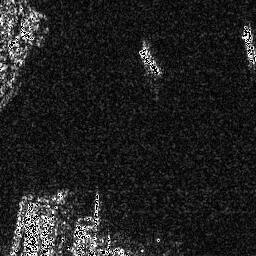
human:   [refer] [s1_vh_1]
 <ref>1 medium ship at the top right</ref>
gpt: <box>[[93, 8, 99, 26, 0]]</box>